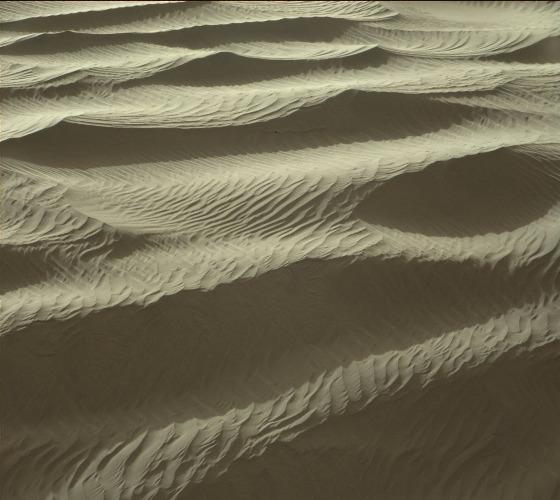
Terrain classes present: Gravel / Sand / Soil